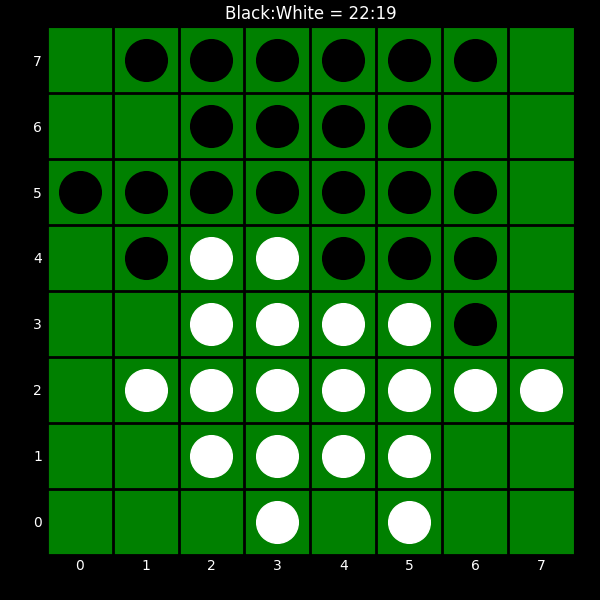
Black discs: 22
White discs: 19